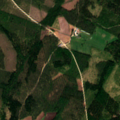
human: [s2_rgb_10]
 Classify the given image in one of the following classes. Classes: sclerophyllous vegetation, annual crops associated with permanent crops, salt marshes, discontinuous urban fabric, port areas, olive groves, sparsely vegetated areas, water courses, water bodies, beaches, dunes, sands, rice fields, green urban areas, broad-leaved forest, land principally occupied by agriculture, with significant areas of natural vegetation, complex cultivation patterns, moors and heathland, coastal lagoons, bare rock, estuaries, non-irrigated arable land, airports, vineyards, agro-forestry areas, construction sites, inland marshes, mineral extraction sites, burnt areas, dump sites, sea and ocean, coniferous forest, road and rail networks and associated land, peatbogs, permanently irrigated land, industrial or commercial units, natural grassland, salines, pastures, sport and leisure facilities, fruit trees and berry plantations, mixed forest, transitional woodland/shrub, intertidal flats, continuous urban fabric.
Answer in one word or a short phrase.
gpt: land principally occupied by agriculture, with significant areas of natural vegetation, coniferous forest, mixed forest